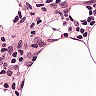
Metastatic tissue present: no